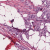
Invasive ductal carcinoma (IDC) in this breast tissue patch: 0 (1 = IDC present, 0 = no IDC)